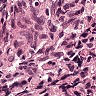
Metastatic tissue present: no